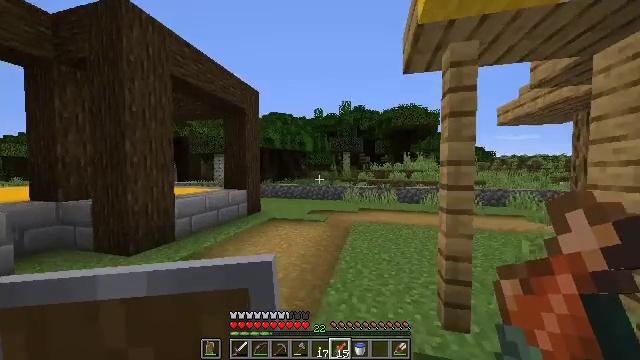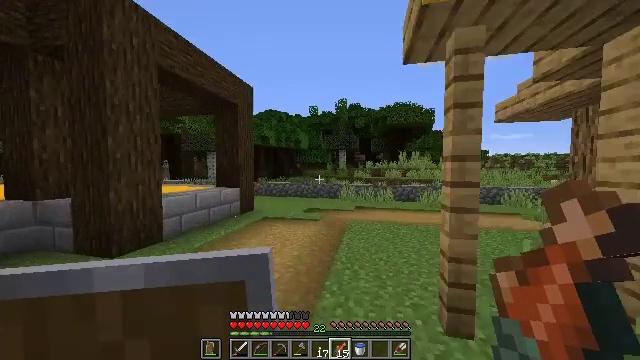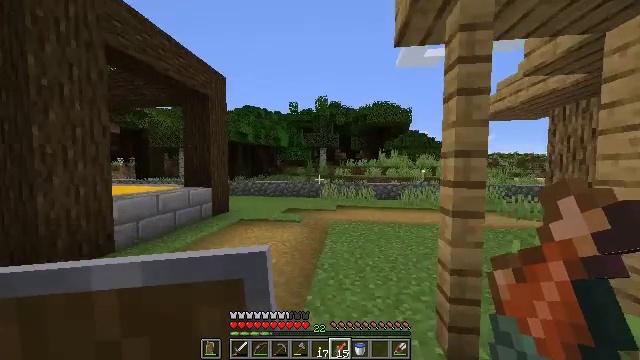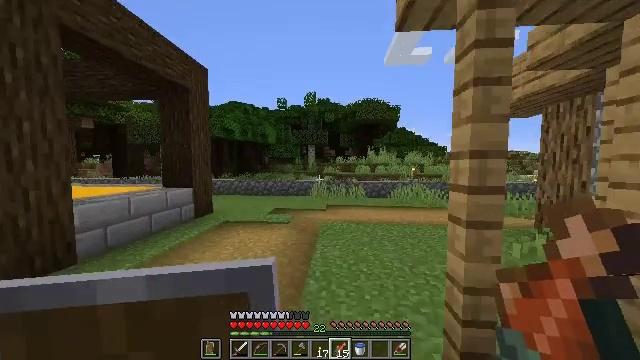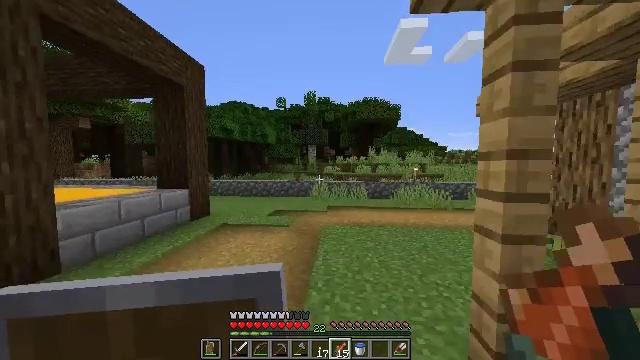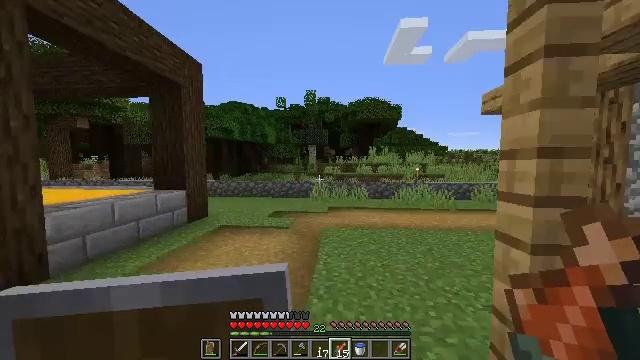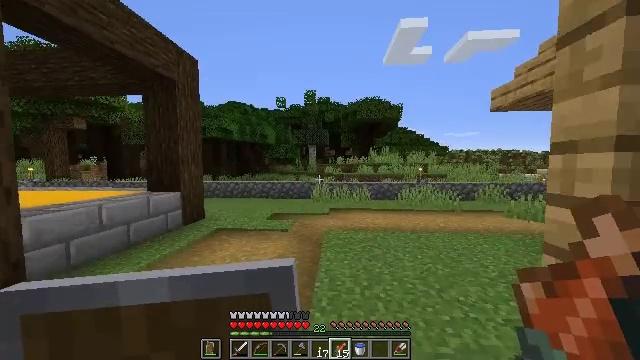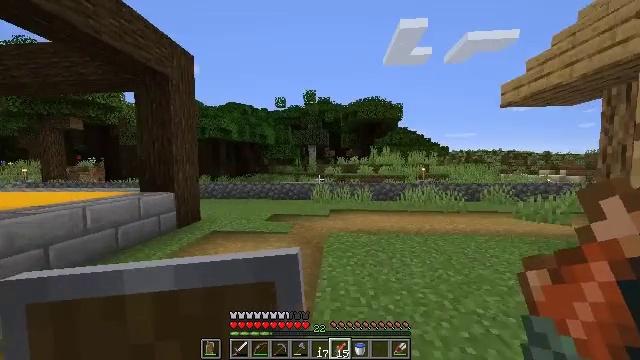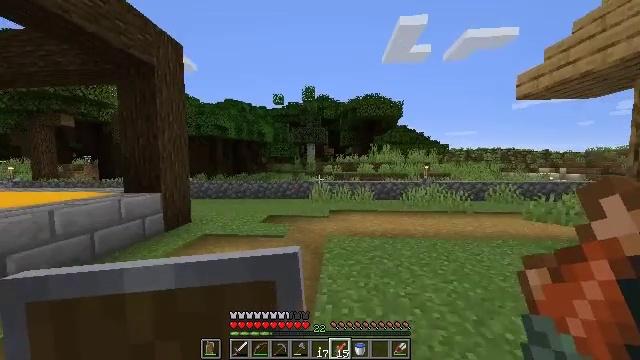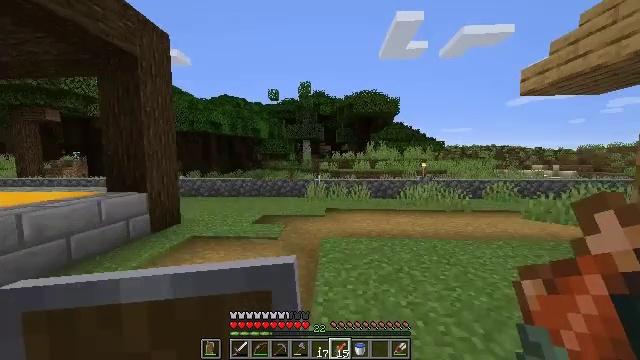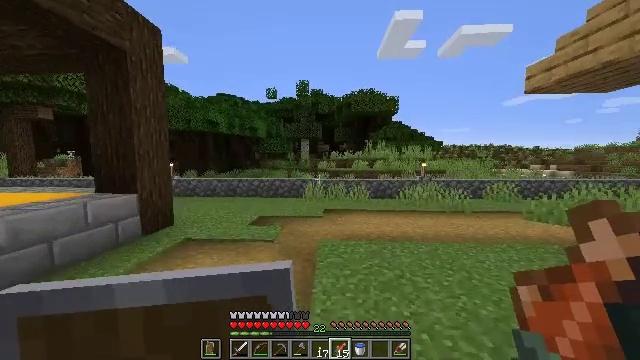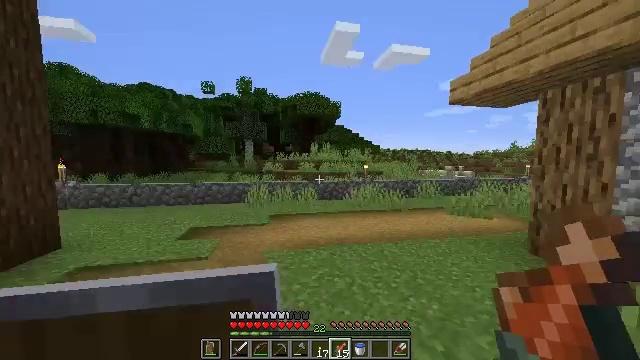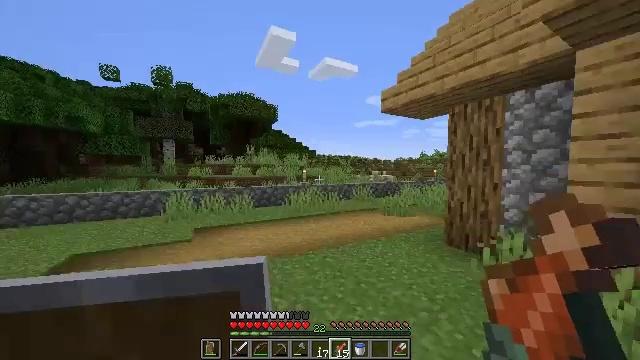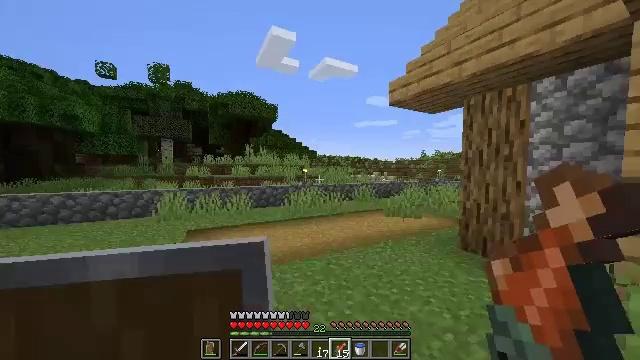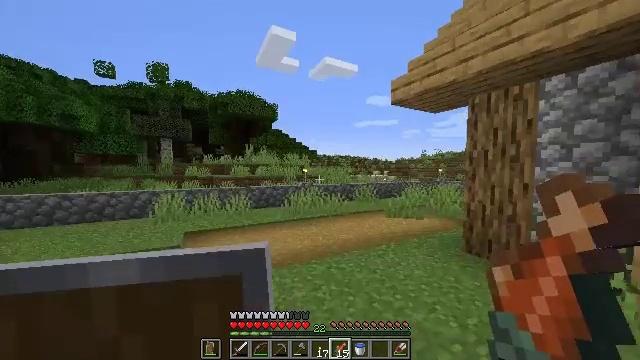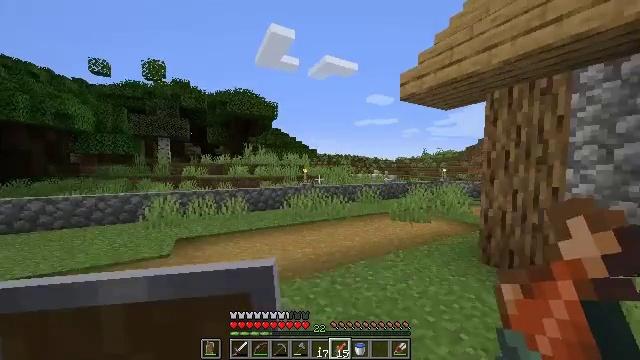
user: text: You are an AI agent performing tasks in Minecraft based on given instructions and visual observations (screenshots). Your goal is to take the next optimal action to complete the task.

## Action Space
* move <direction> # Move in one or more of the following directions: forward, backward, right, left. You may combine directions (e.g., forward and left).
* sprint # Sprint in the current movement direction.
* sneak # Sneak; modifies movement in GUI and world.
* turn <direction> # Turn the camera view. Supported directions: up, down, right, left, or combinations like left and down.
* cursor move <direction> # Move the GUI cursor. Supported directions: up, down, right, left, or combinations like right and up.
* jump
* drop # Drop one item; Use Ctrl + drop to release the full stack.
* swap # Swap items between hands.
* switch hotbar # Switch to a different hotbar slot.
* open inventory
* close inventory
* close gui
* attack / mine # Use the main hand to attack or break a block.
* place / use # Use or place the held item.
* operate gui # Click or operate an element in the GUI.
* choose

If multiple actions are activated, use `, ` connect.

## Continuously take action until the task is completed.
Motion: motion action
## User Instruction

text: Harvest dark oak leaves for decorative purposes.
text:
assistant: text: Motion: move forward, turn right
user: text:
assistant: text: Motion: move forward, turn right
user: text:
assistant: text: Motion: move forward, turn right
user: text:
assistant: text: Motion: move forward
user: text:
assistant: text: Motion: move forward
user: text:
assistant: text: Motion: move forward
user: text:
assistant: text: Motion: move forward
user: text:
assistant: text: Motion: move forward
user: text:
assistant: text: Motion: move forward, turn right
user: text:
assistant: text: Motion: move forward
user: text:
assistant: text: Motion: move forward, turn right
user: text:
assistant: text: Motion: move forward, sprint, turn right and up
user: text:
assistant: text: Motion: move forward, sprint
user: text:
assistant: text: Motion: move forward, sprint
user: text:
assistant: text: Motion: move forward
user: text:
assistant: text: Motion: move forward
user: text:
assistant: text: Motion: move forward
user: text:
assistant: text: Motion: move forward, turn right
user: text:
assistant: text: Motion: move forward, sprint, turn right
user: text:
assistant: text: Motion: move forward, sprint, turn right and down
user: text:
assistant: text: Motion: move forward, sprint, turn right
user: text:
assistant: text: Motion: move forward
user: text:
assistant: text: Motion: move forward
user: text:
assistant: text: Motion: move forward
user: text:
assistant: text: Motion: move forward, turn right and down
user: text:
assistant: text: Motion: move forward, turn right and down
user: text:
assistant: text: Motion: move forward, turn right
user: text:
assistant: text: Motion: move forward, turn right
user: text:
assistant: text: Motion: move forward
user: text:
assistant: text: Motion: move forward